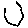
Label: hexagon